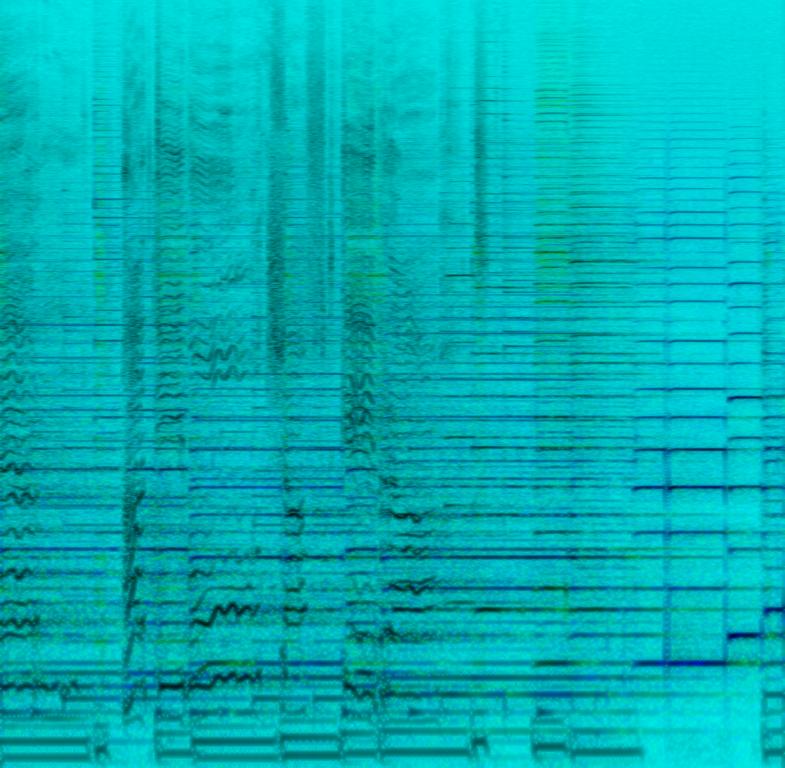
A female vocalist sings this soft melody. The song is slow tempo with accordion harmony and acoustic guitar accompaniment and alto vocal harmony. The song is mellow, soft, pleasant, dulcet, emotional, romantic and nostalgic. This song is a Swiss/German folk song.